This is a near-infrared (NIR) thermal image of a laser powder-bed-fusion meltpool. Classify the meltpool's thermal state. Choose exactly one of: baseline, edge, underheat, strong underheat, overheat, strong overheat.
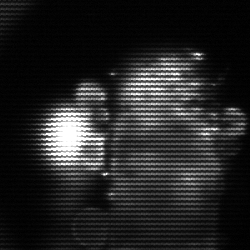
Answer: strong underheat